Question: I am trying to mouse over of Investor link in <URL> page, which is under menu.

This is the code that I'm using:
'''
Actions builder=new Actions(driver);
driver.findElement(By.xpath("//html/body/div[3]/div[1]/div/div[2]/div[2]/div/ul/li[4]/a"));
Actions mouseoveracActions=(Actions)
builder.moveToElement(element).build();
'''
But I'm getting the exception:
'''
org.openqa.selenium.NoSuchElementException: no such element
'''
How to solve this?
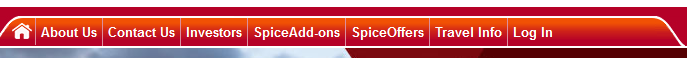
Answer: Tried with the code written below. Worked fine for me:
'''
WebDriver driver = new ChromeDriver();
driver.get("http://www.spicejet.com/");
WebElement menu = driver.findElement(By.xpath("//a[contains(text(), 'Investors')]"));
Actions builder = new Actions(driver);
builder.moveToElement(menu).build().perform();
'''